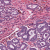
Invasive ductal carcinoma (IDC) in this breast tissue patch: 1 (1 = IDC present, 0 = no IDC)